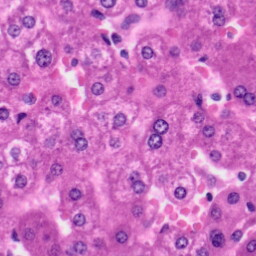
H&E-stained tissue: Liver